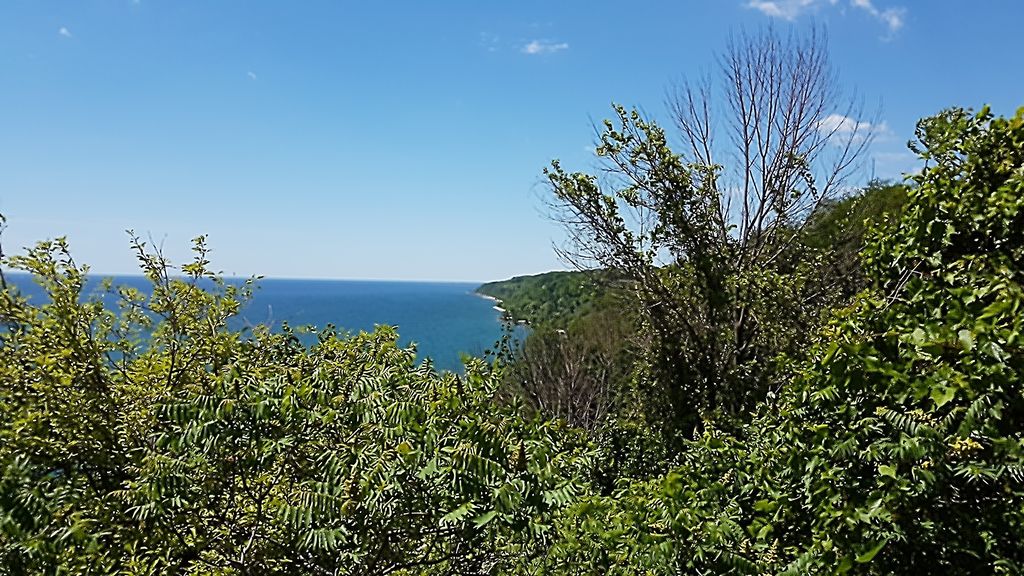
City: toronto